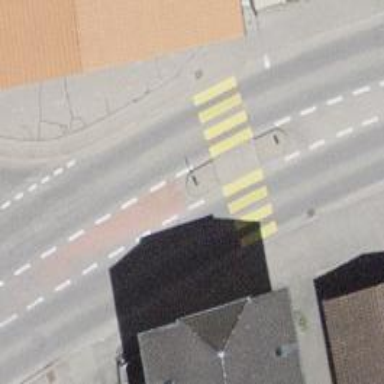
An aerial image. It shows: Zebra crossing on the road.